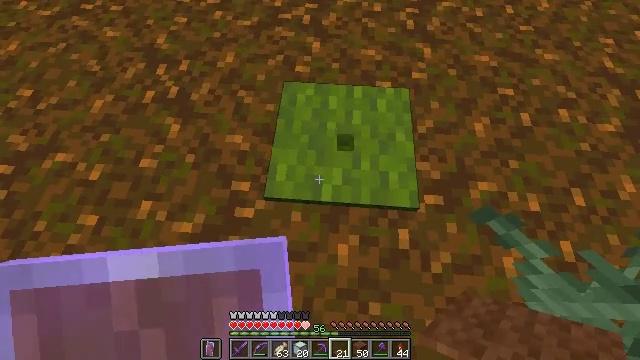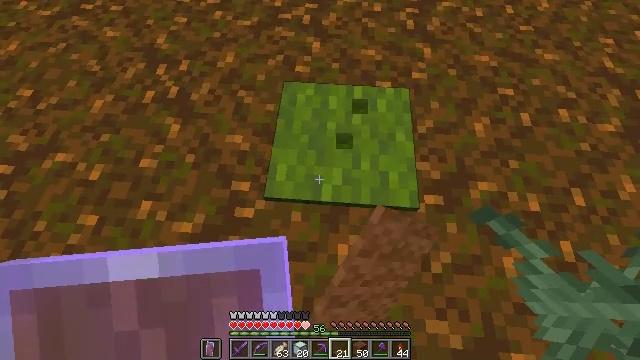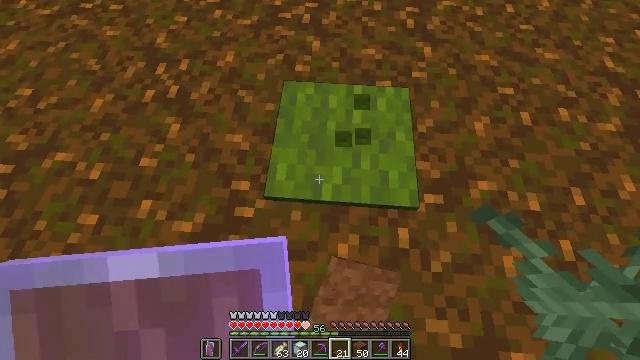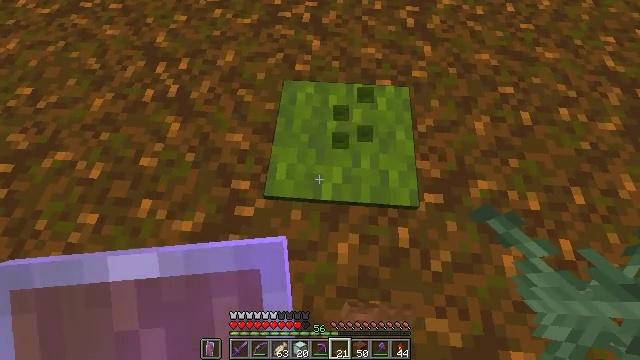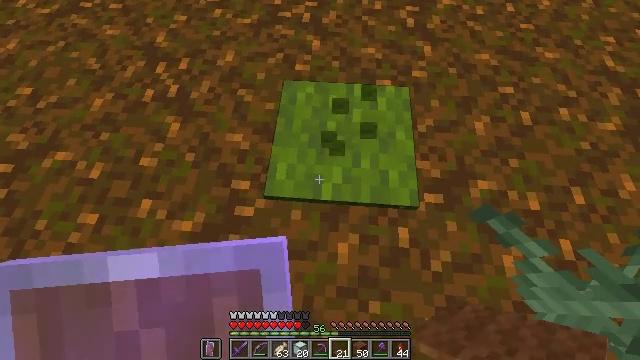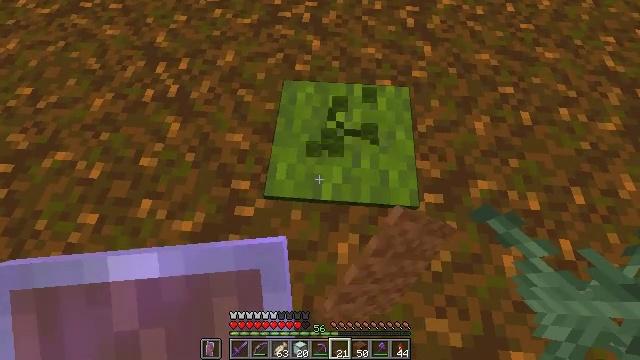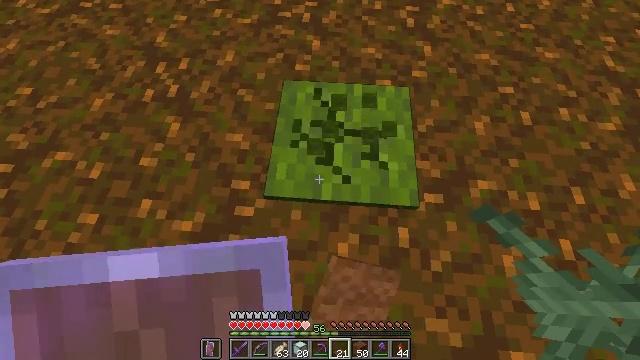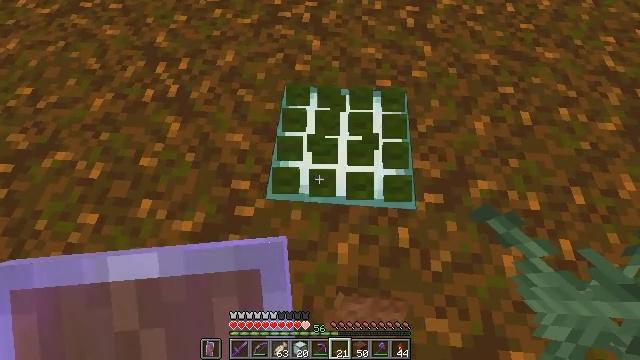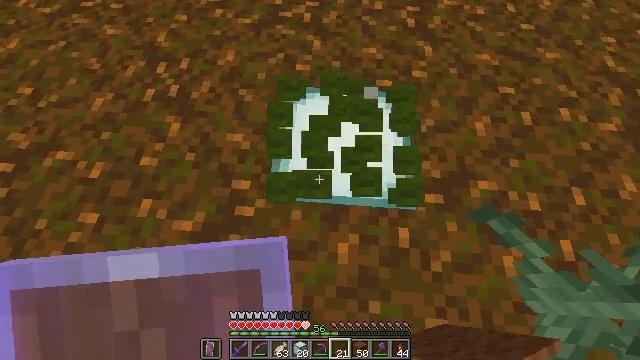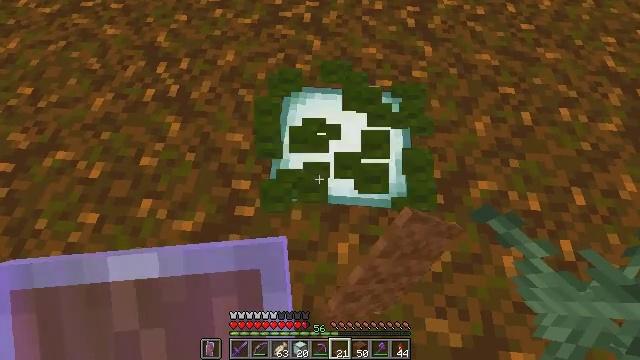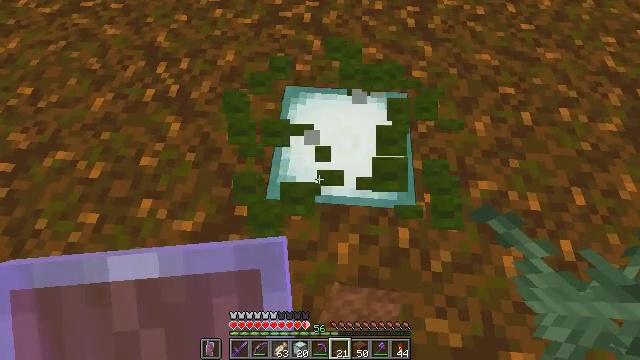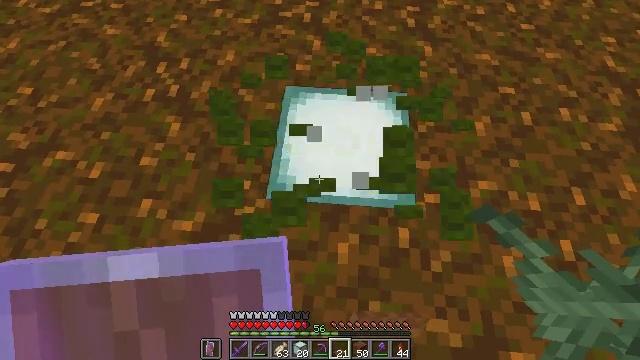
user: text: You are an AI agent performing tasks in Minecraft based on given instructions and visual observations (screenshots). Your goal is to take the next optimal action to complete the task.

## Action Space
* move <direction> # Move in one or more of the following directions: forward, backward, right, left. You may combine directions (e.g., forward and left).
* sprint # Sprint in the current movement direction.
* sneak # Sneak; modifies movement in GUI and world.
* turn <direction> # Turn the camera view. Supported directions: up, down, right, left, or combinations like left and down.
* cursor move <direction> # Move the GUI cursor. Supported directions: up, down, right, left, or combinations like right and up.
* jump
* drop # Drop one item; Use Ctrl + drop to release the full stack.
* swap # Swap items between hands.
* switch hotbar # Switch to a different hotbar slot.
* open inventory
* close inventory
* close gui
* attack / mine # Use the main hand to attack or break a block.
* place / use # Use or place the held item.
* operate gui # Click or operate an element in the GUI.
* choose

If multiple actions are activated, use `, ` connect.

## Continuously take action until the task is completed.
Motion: motion action
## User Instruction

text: Pick up the green carpet.
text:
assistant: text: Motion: attack / mine
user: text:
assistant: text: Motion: attack / mine
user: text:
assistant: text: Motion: attack / mine
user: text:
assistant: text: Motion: attack / mine
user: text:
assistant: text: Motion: attack / mine
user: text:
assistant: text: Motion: attack / mine
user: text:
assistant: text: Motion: attack / mine
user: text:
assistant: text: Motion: attack / mine
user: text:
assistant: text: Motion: attack / mine
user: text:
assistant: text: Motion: attack / mine
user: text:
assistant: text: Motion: attack / mine
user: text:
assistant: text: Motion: attack / mine